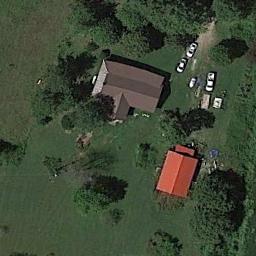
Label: sparse_residential